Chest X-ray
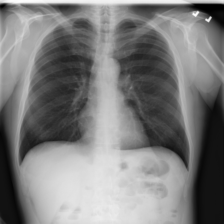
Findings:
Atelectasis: negative
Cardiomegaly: negative
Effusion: negative
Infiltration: negative
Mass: negative
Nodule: negative
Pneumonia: negative
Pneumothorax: negative
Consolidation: negative
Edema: negative
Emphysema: negative
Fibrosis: negative
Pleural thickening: negative
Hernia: negative